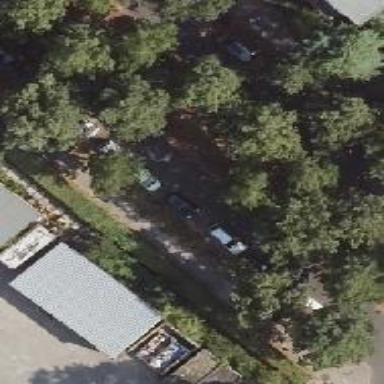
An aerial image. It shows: Avenue lined with broadleaved deciduous trees.